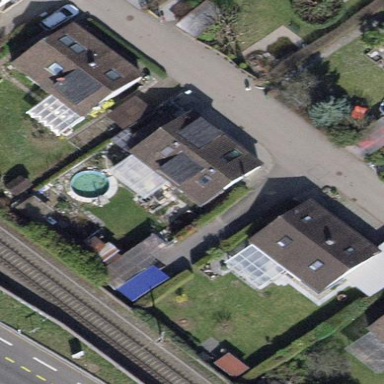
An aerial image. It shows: Detached building with gabled roof.